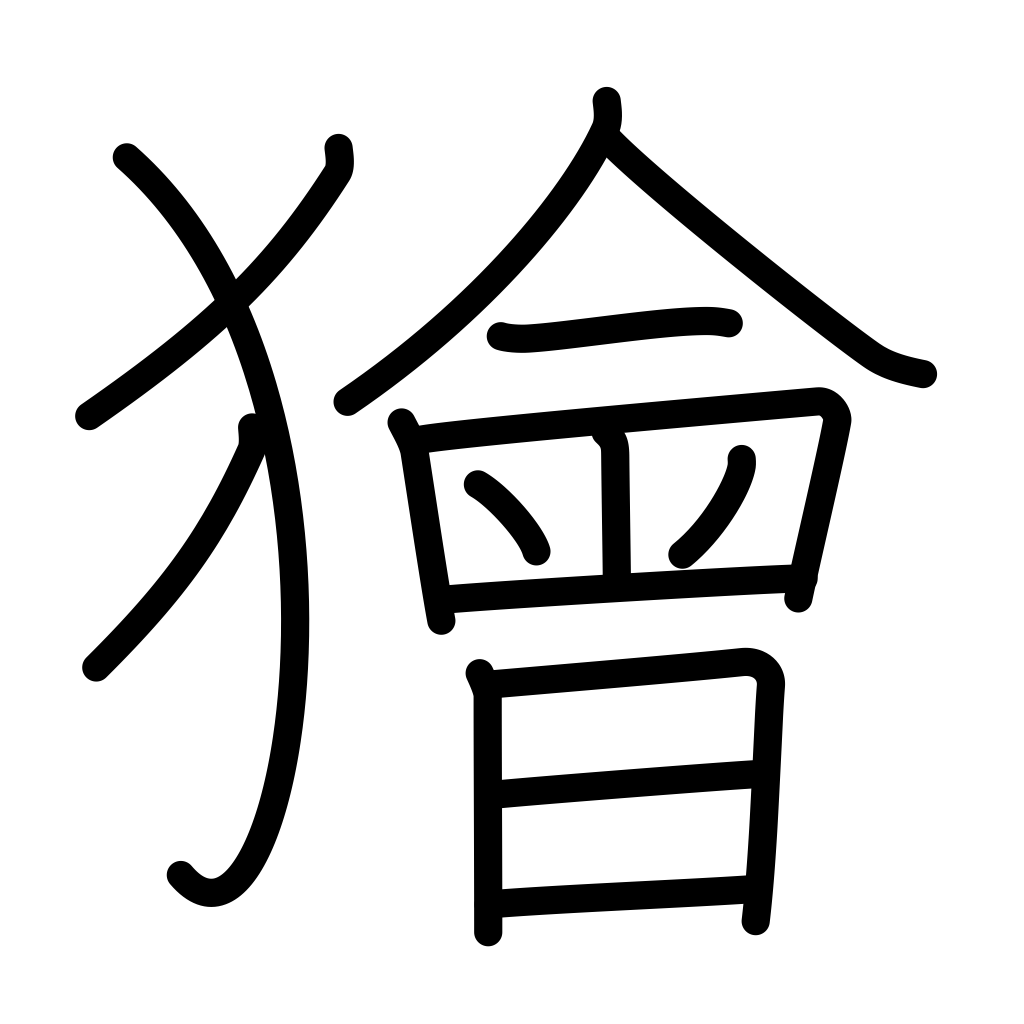
Meaning: crafty